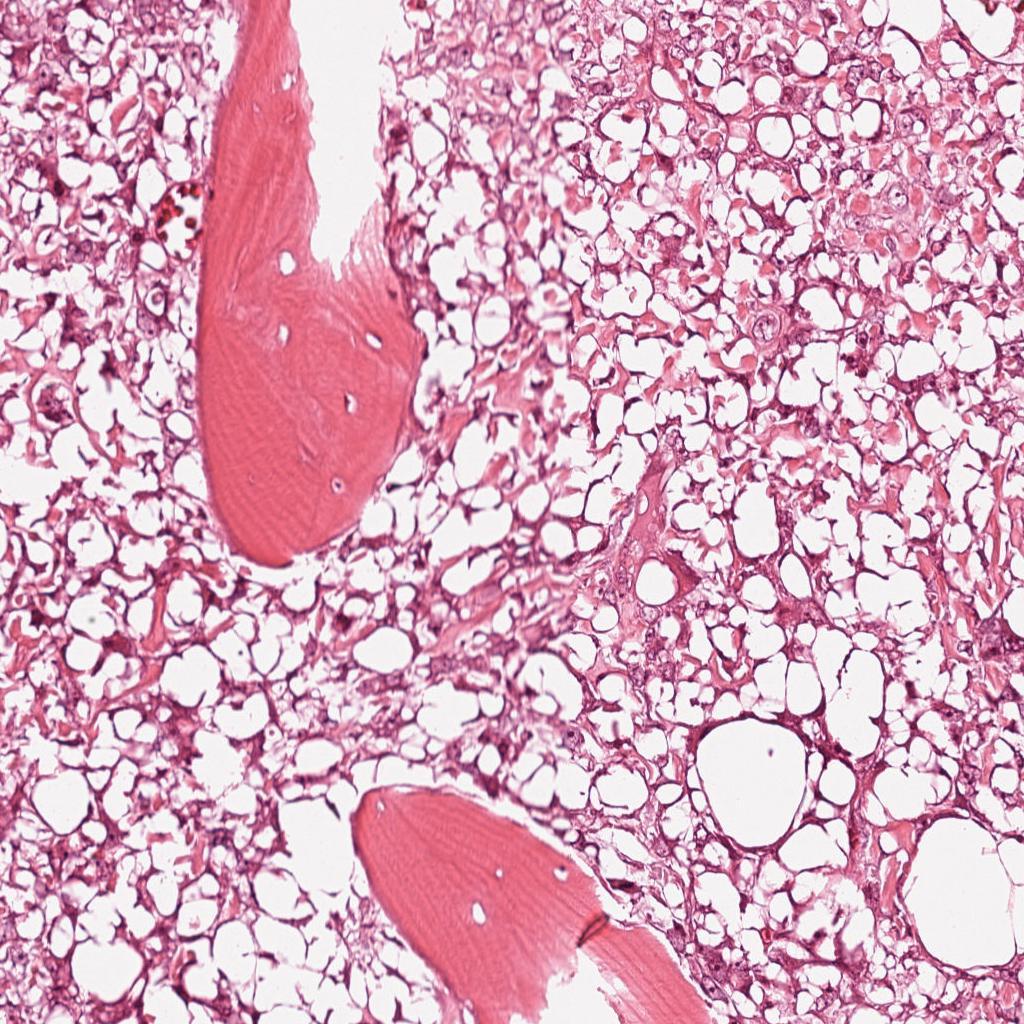
Label: Viable